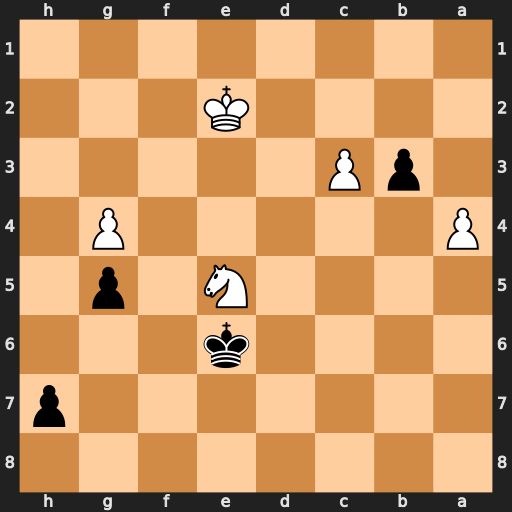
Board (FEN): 8/7p/4k3/4N1p1/P5P1/1pP5/4K3/8
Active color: b
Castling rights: -
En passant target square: -
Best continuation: b2 Nf3 b1=Q